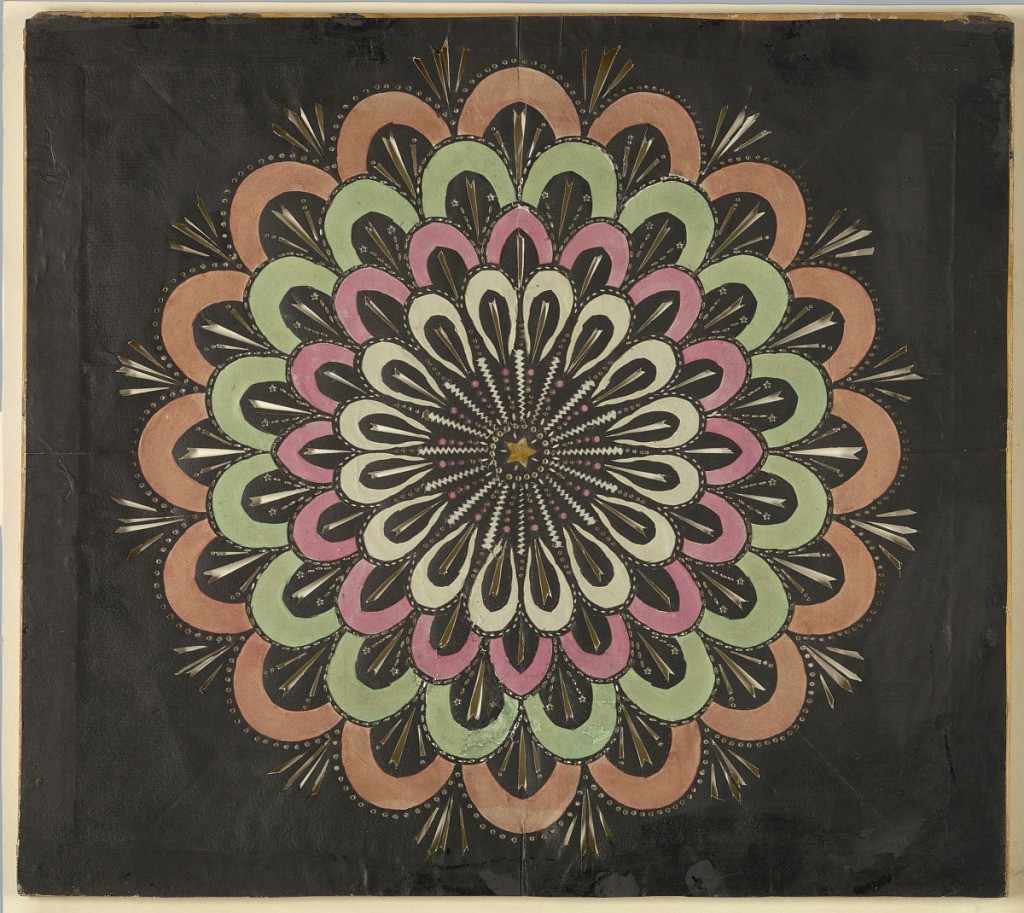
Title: Radiating Raindrop Pattern
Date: ca. 1780
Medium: Cut paper on wood frame
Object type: Lantern slide
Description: Magic lantern slide, optical toy. On black field, pierced rays, with four concentric circles composed of deep scallops that from center outward are white, pink, green, and orange. Yellow star at center.